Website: home-depot
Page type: review-order
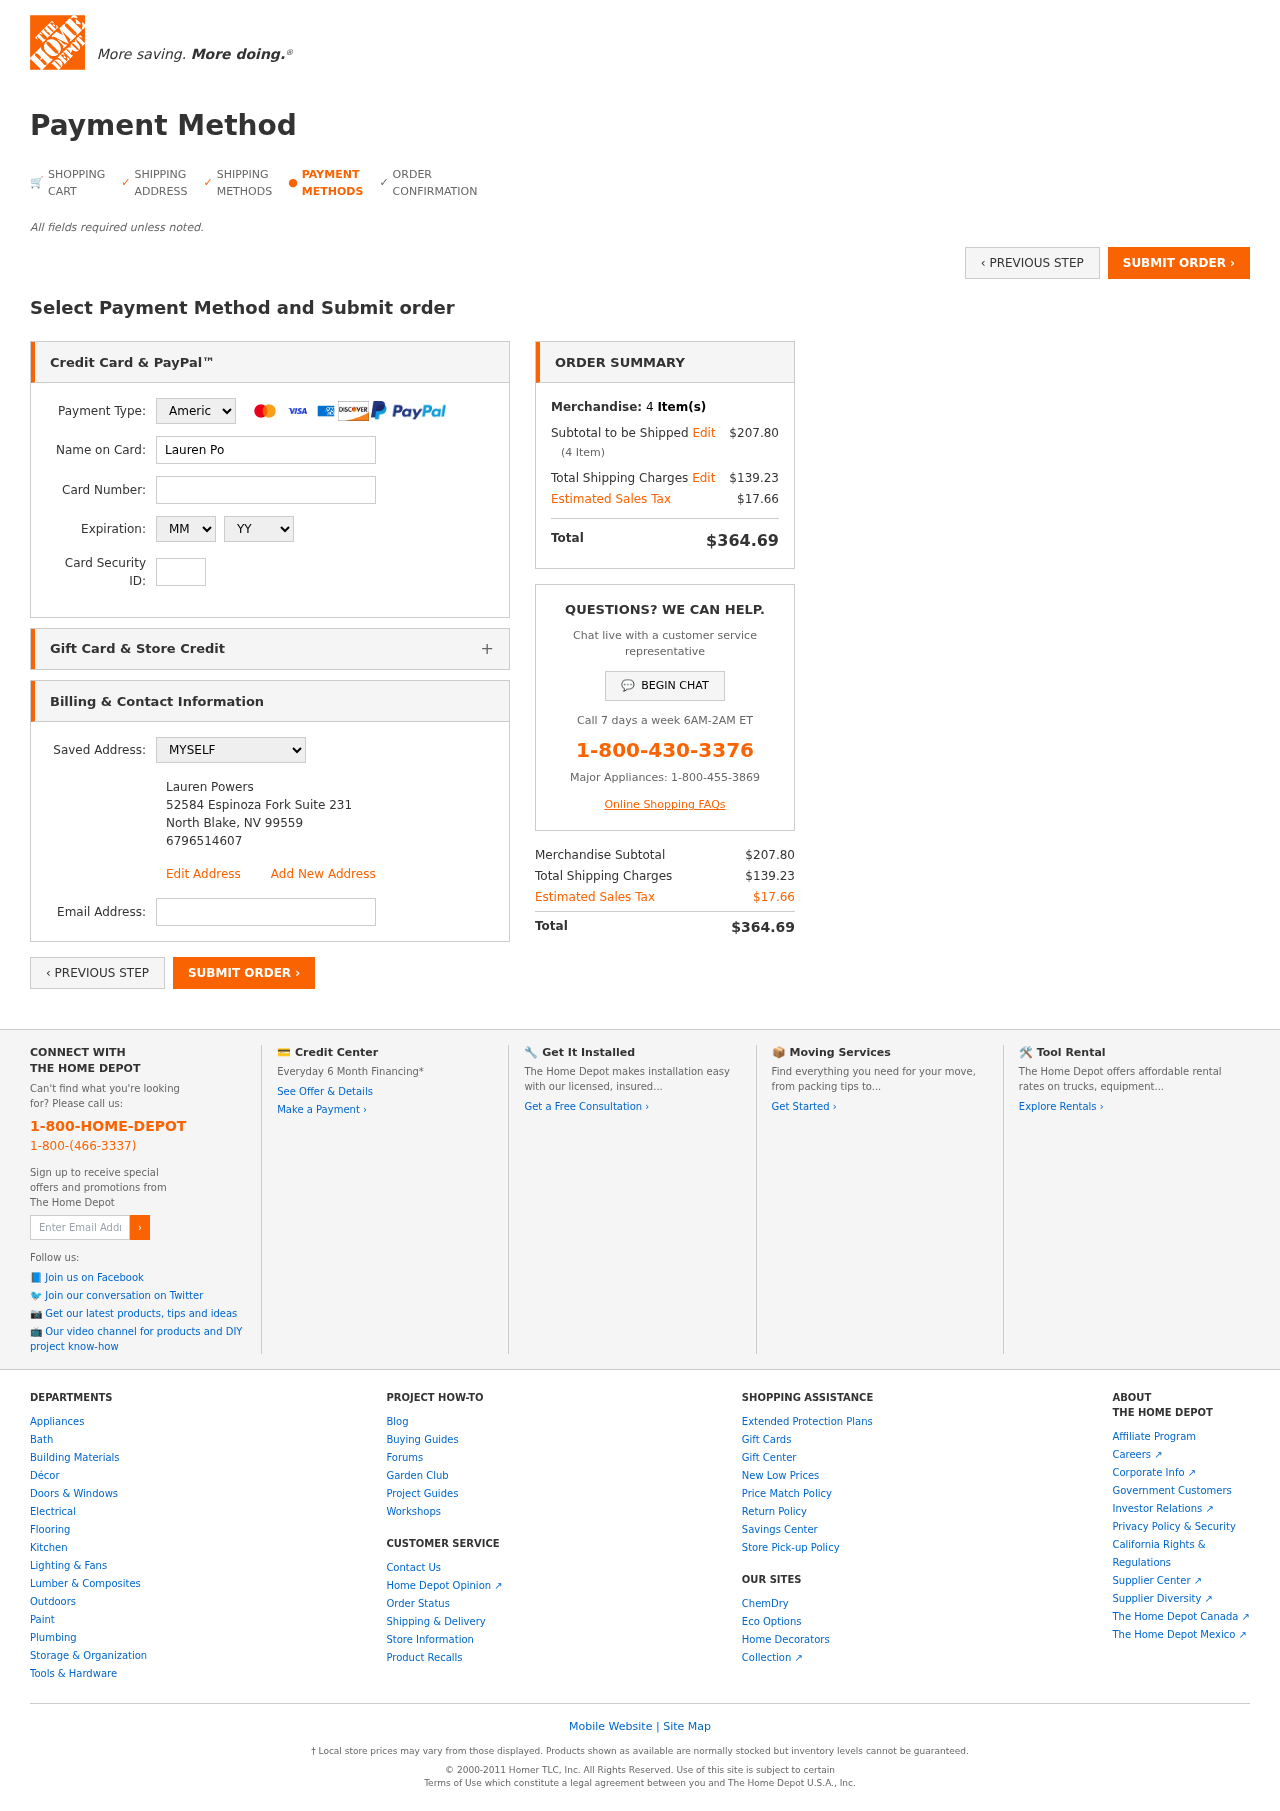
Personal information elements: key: PII_CARD_CVV
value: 4479
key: PII_CARD_EXPIRY_MONTH
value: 09
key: PII_CARD_EXPIRY_YEAR
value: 29
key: PII_CARD_NUMBER
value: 3719 0840 2979 319
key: PII_CARD_TYPE
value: American Express
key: PII_EMAIL
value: lauren_powers@hotmail.com
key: PII_FULLNAME
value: Lauren Powers
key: PII_FULLNAME2
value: Lauren Powers
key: PII_STREET2
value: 52584 Espinoza Fork Suite 231
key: PII_CITY2
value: North Blake
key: PII_STATE_ABBR2
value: NV
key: PII_POSTCODE2
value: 99559
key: PII_PHONE2
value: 6796514607
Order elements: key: ORDER_NUM_ITEMS
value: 4
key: ORDER_SUBTOTAL
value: $207.80
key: ORDER_NUM_ITEMS2
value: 4
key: ORDER_SHIPPING_COST
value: $139.23
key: ORDER_TAX
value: $17.66
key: ORDER_TOTAL
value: $364.69
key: ORDER_SUBTOTAL2
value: $207.80
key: ORDER_SHIPPING_COST2
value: $139.23
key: ORDER_TAX2
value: $17.66
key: ORDER_TOTAL2
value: $364.69